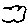
Label: cloud